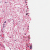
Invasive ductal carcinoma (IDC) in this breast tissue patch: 0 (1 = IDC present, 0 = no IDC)